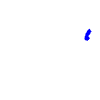
Particle: pion